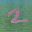
Label: 2